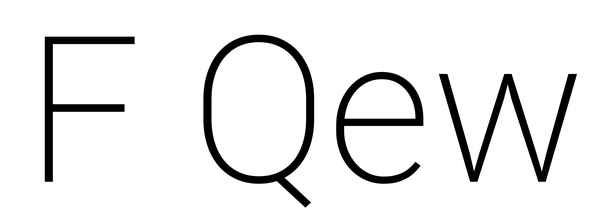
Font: Roboto_ExtraLight